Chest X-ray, PA view. Patient: 32 years old, sex F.
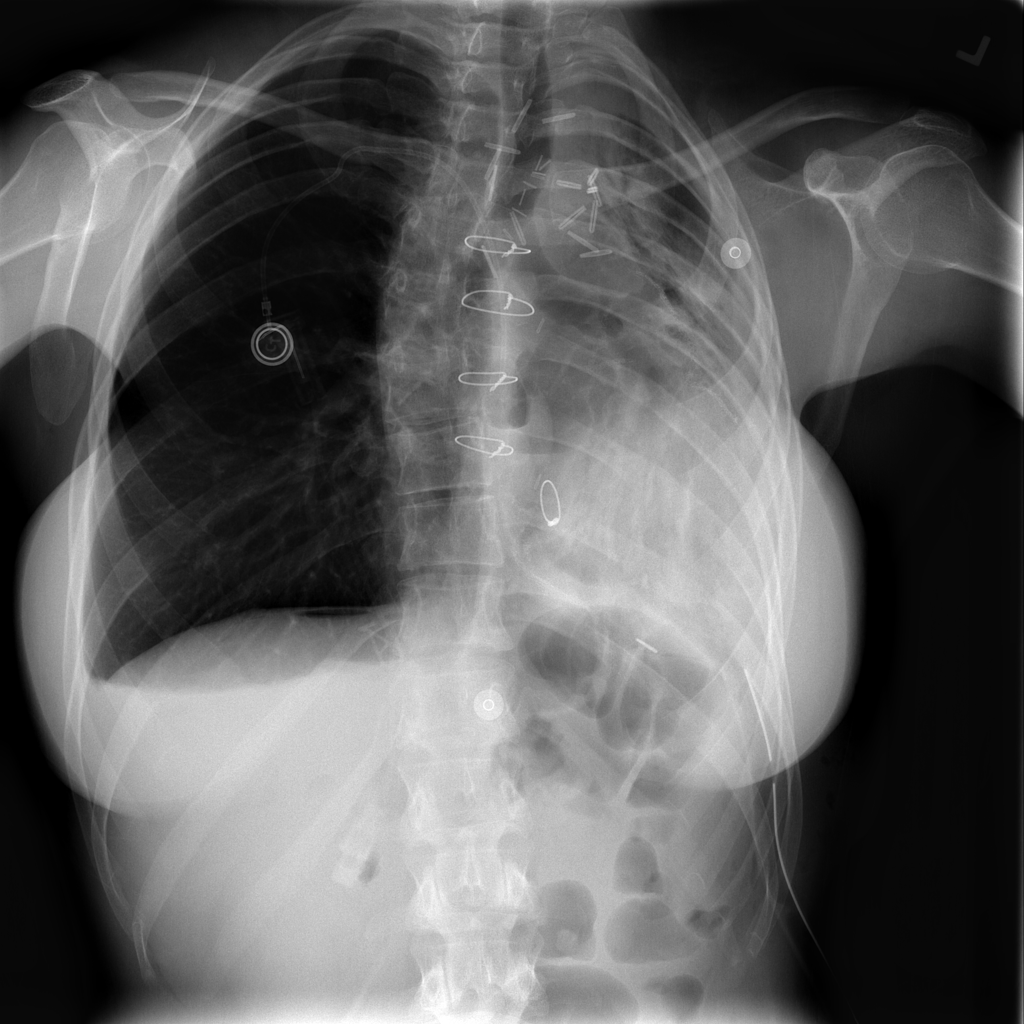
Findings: Effusion